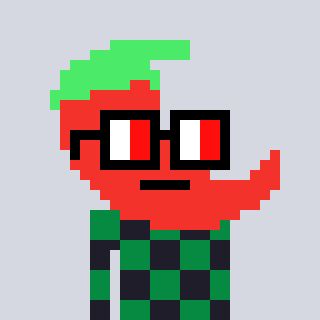
a pixel art character with square glasses with black frames and red eyes, a chilli-shaped head and a grayscale-colored body on a cool background